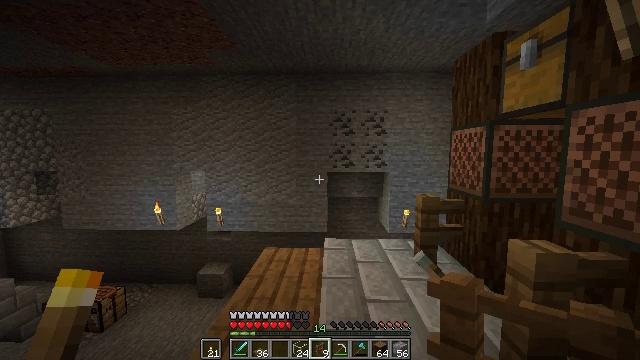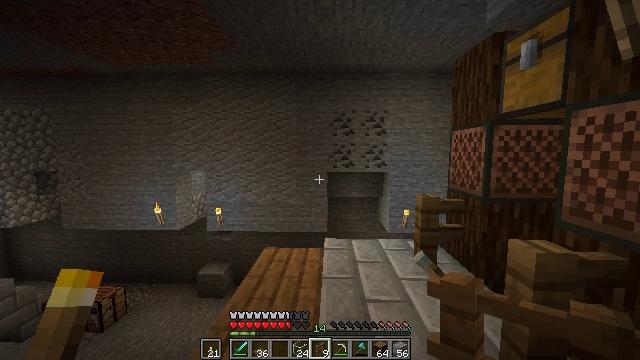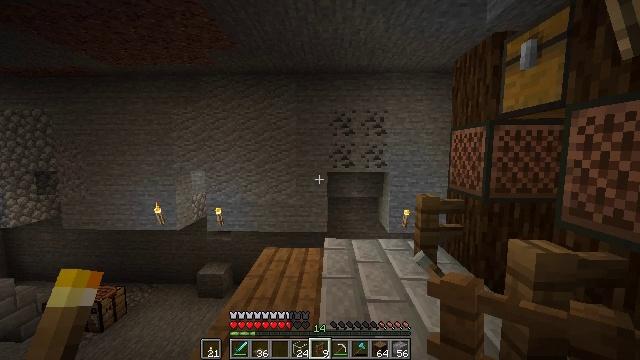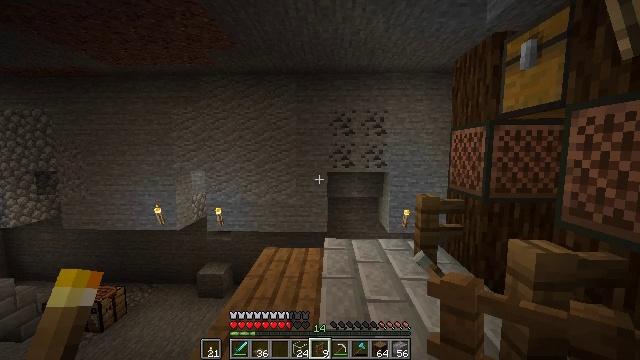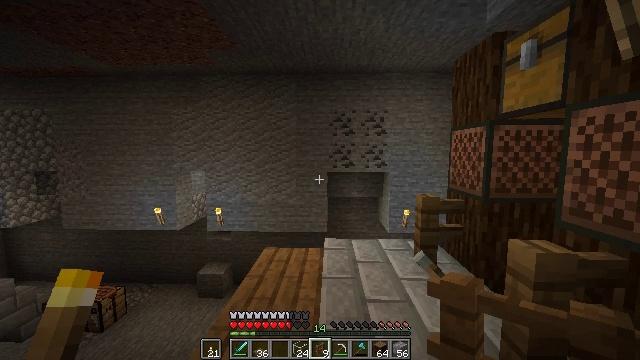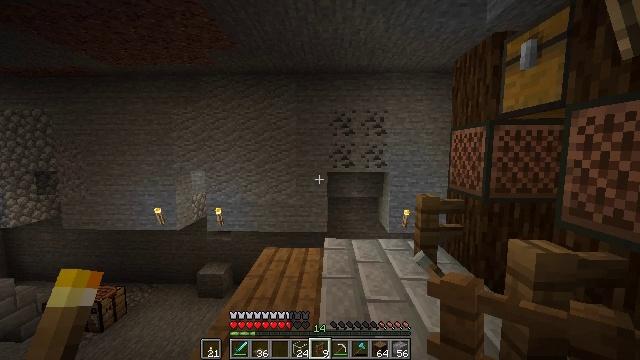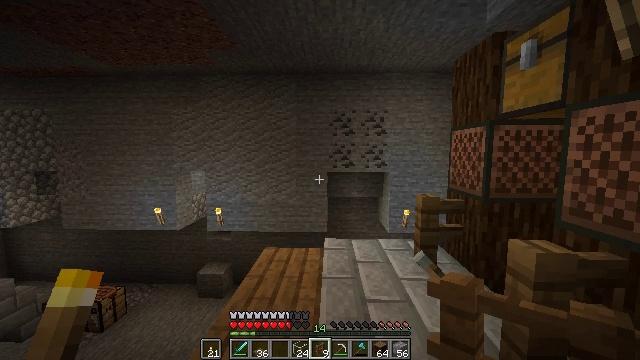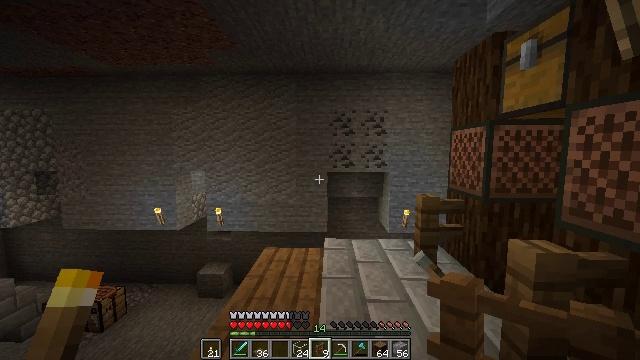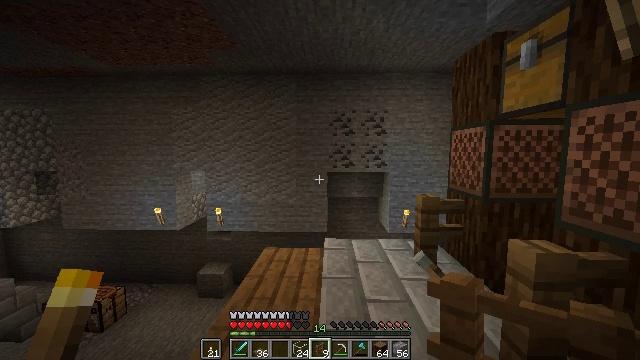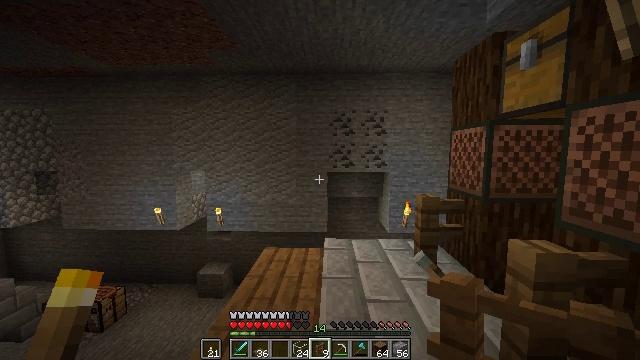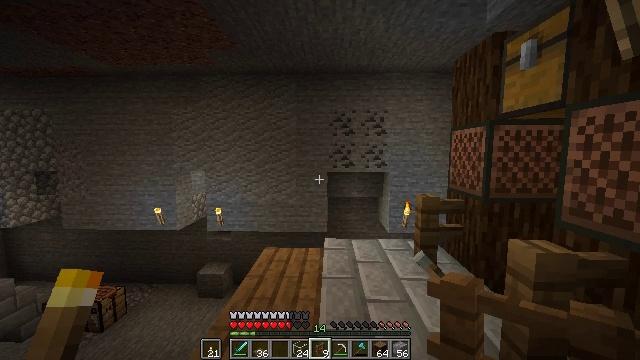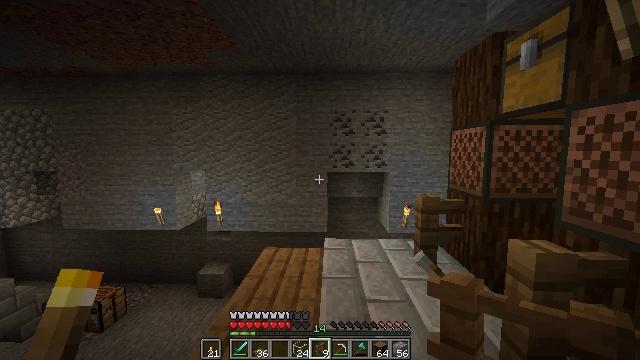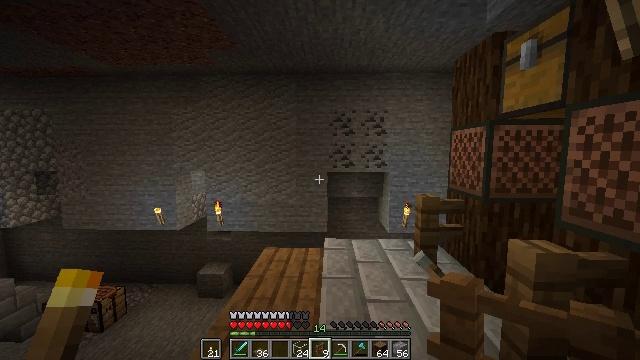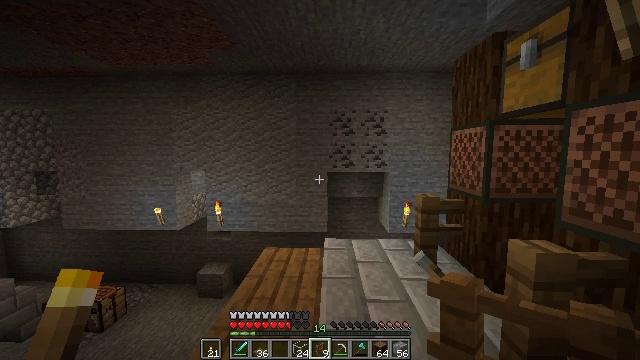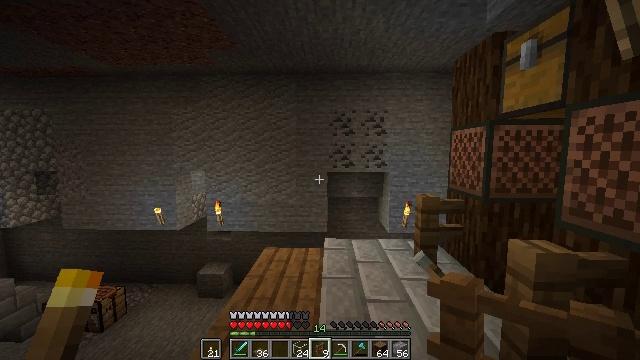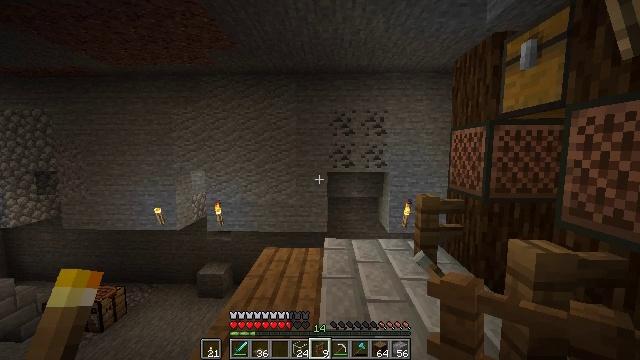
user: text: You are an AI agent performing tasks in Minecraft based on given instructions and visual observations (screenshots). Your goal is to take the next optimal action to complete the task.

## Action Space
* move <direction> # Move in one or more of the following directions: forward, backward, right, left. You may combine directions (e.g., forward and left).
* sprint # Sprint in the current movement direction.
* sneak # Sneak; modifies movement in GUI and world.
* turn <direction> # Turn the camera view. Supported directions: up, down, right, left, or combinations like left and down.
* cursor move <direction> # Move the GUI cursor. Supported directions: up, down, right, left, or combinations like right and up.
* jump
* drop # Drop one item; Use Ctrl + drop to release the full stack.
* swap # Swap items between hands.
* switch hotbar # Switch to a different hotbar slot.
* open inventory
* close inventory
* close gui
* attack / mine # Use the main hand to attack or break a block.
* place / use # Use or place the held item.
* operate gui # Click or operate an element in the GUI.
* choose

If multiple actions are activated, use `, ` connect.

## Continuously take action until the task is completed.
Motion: motion action
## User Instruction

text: Use the crafting grid to obtain spruce stairs from planks.
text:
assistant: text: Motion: no_op
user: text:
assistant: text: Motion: no_op
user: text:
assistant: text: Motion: no_op
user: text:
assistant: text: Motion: no_op
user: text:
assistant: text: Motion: no_op
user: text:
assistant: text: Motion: no_op
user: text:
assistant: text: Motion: no_op
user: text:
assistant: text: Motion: no_op
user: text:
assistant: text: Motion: no_op
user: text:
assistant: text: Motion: no_op
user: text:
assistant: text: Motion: no_op
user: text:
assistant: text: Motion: no_op
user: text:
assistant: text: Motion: no_op
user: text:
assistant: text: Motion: no_op
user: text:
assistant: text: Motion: no_op
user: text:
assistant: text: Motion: no_op
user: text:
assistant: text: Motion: no_op
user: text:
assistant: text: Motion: no_op
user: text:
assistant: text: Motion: no_op
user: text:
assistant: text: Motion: no_op
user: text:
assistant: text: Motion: no_op
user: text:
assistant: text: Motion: no_op
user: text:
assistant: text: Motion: no_op
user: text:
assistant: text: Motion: no_op
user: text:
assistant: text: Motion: no_op
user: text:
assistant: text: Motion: no_op
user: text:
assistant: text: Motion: no_op
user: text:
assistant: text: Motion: no_op
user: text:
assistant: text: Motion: no_op
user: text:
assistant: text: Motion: no_op